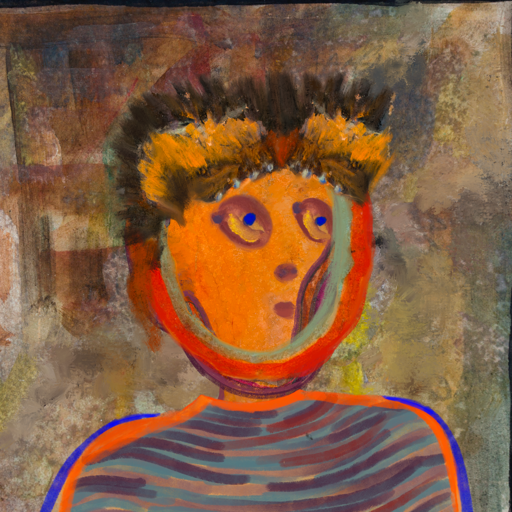
Background: Mosgoul, Head And Neck Side: Hypocrite_w_Hair, Face Side: Mother_And_Son_Son, Bust: Experience, Hair Side: Sisters, Head Accessory: Gypsy_Queen, Second Necklace: Blank, Necklace: Blank, Baby: Blank